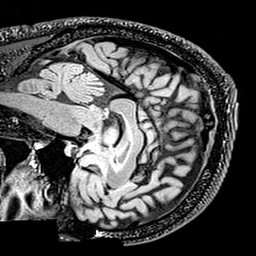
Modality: T2w
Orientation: sagittal
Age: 42
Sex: male
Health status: healthy
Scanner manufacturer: siemens
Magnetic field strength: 3 T
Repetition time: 5 s
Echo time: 0.396 s